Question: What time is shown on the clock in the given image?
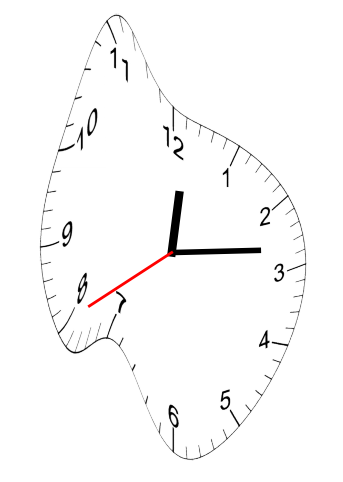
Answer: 12:13:40